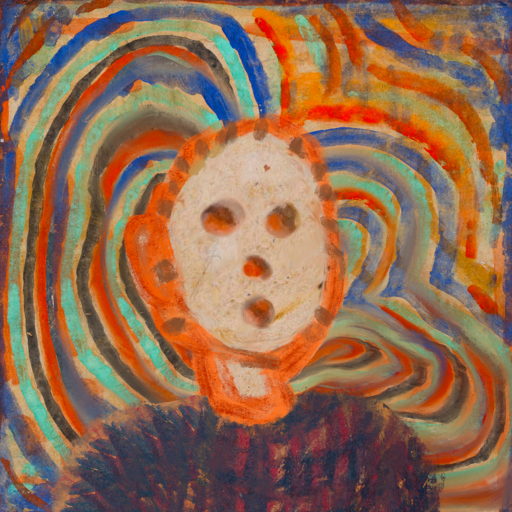
Background: Sisters, Head And Neck Front: Rupkatha, Face Front: Rupkatha, Bust: In_The_Sun, Hair Front: Blank, Head Accessory: Blank, Second Necklace: Blank, Necklace: Blank, Baby: Blank